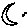
Label: moon